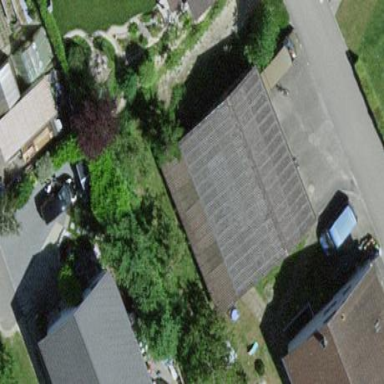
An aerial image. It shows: Garage building.